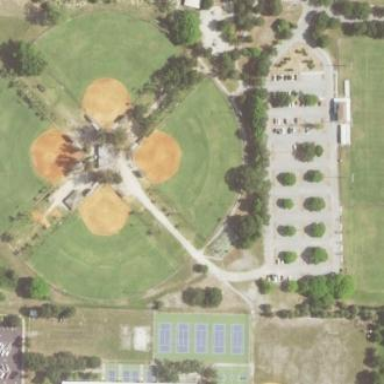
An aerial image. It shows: Softball pitch for leisure sports.